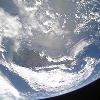
Label: cloud